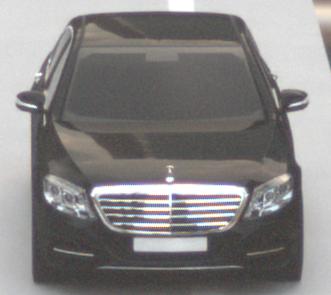
Make: Mercedes-Benz
Model: S 400 HYBRID
Detailed model: S-Class (222) Limousine
Model produced from: 2013/05
Model produced until: 2015/04
Doors: 4
Color: black
Road condition: dry road
Daytime: morning or afternoon
Contrast: low contrast